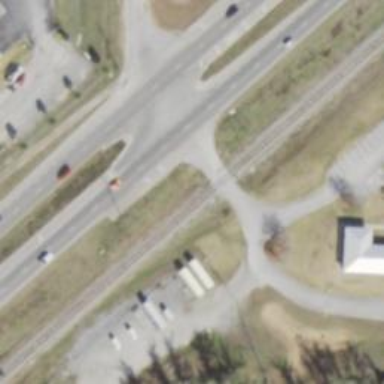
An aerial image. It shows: Stop road.